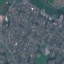
Label: Residential